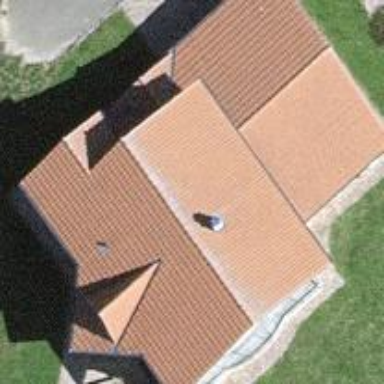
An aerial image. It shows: Simple and straightforward house.